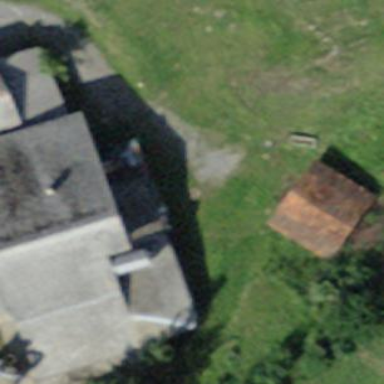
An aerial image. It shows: Farm building.